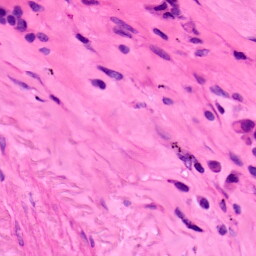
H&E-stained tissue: Lung